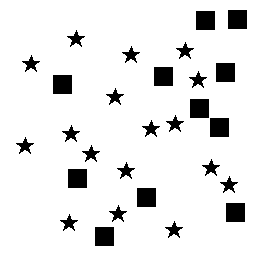
Squares: 11
Triangles: 0
Stars: 17
Total shapes: 28